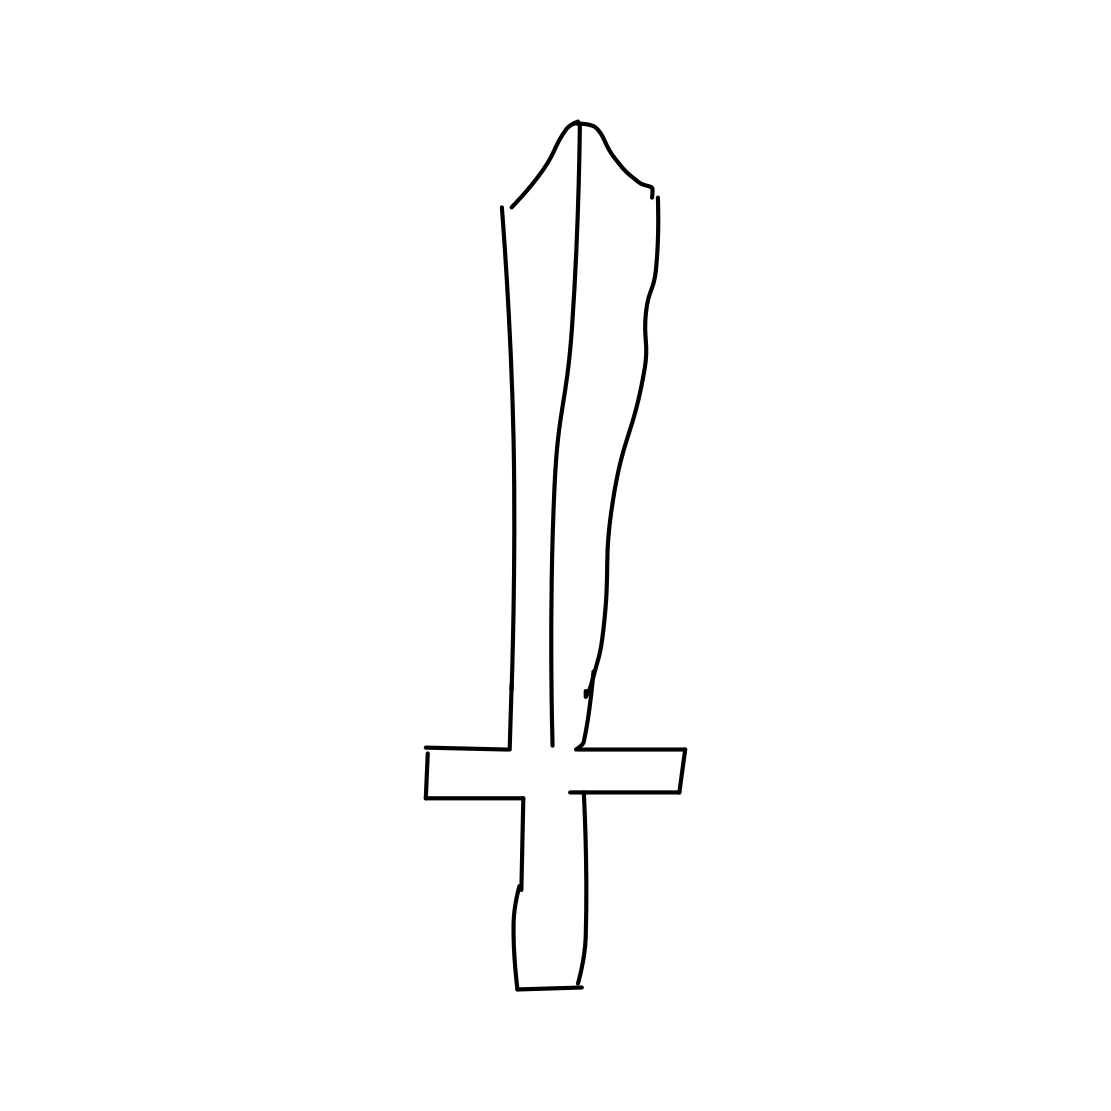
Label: sword